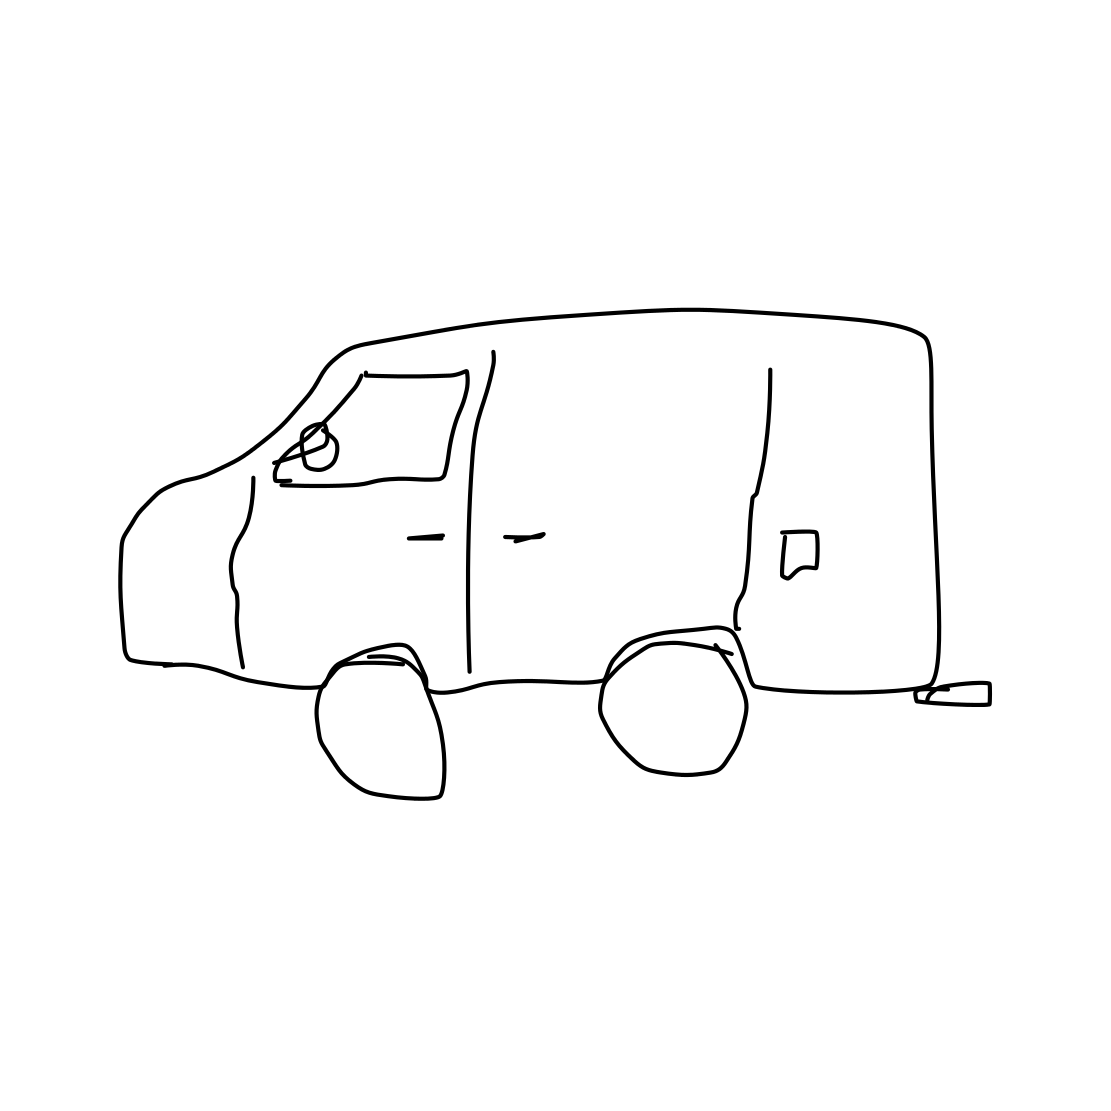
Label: van